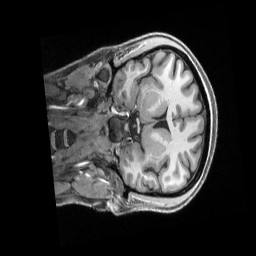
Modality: T1w
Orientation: coronal
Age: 28
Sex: female
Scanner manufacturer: siemens
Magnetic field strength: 3 T
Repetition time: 2.5 s
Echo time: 0.00296 s